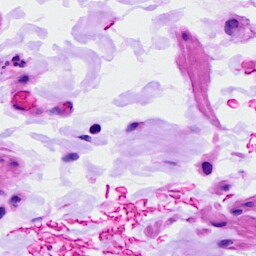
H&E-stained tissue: Ovarian